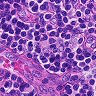
Metastatic tissue present: no